Question: Iam new on using NetBeans 7.4 , i want to connect my java application to MYSQL , the application is desktop application .
i have already install MYSQL workbench 5.2 and create database with one table .
from NetBeans services on Databases i register MYSQL server , i enter these values :
localhost : 127.0.0.1 , user : root and password : root.

NetBeans ask me to set MYSQL command Path (Path to start command) i insert this path :
C:\Program Files\MySQL\Connector ODBC 5.1\myodbc-installer.exe
from main class in java i saw from net how to set connection :
'''
Connection conn = null;
try {
conn = DriverManager.getConnection("jdbc:mysql://127.0.0.1:3306/sameer", "root","root");
System.out.println("Connected database successfully...");
} catch (Exception e) {
System.out.println(e);
}
'''
but all time the exception will execute :
'''
java.sql.SQLException: No suitable driver found for jdbc:mysql://127.0.0.1:3306/sameer
'''
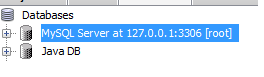
Answer: You need to include the mysql connector jar in your project.
If you haven't downloaded it yet you can find it here <URL>
Once you have downloaded it:
- - - - -